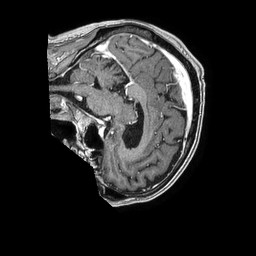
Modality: T1w
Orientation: sagittal
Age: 74
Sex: male
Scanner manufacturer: philips
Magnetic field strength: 1.5 T
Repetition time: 0.007565 s
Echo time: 0.003437 s